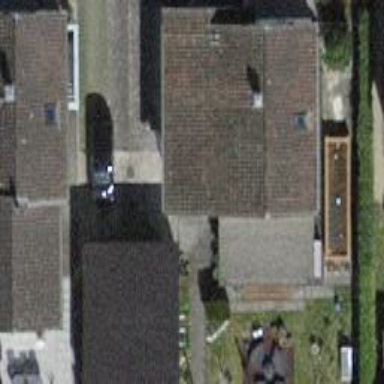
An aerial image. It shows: Building with tiled roof.